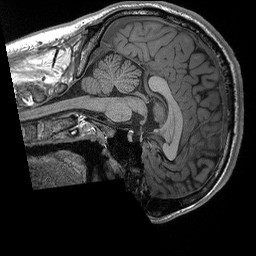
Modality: T1w
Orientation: sagittal
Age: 26
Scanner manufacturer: siemens
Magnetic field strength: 3 T
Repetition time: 2.3 s
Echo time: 0.00296 s